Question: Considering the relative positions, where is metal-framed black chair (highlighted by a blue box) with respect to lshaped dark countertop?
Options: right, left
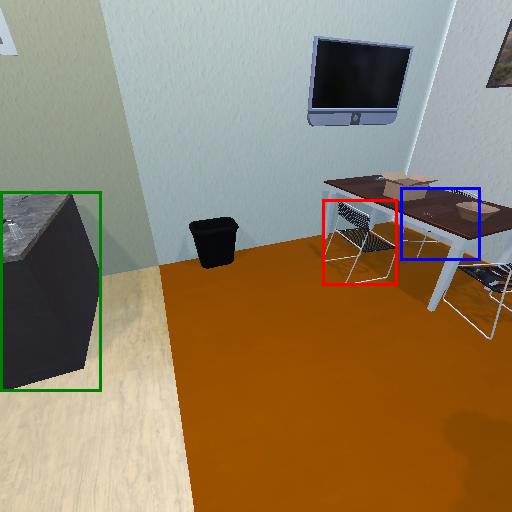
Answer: right